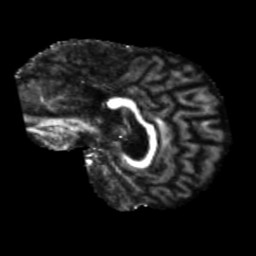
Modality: FA
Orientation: sagittal
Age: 47
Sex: male
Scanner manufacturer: siemens
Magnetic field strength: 3 T
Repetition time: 5.25 s
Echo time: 0.08 s